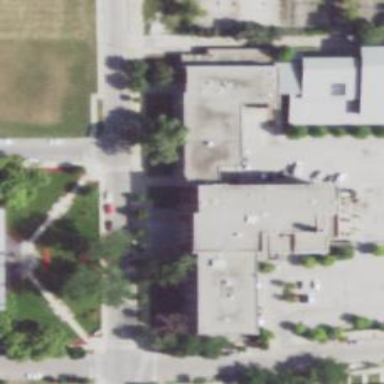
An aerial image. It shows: School.